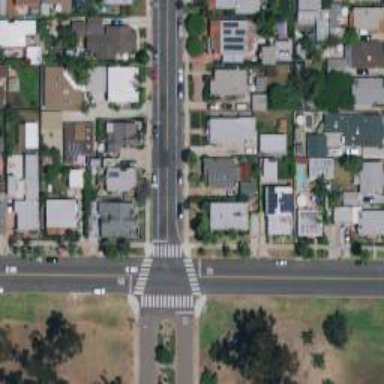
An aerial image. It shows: Marked road crossing.